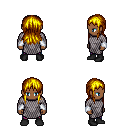
a pixel art fantasy rpg character, male body template, human, dark skin, chain mail, magenta pants, blonde unkempt hairstyle, white cloth bracers, black shoes, four views (front, back, left, right), 2x2 character sprite sheet, small pixel art, hard edges, no anti-aliasing